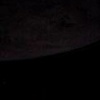
Label: space